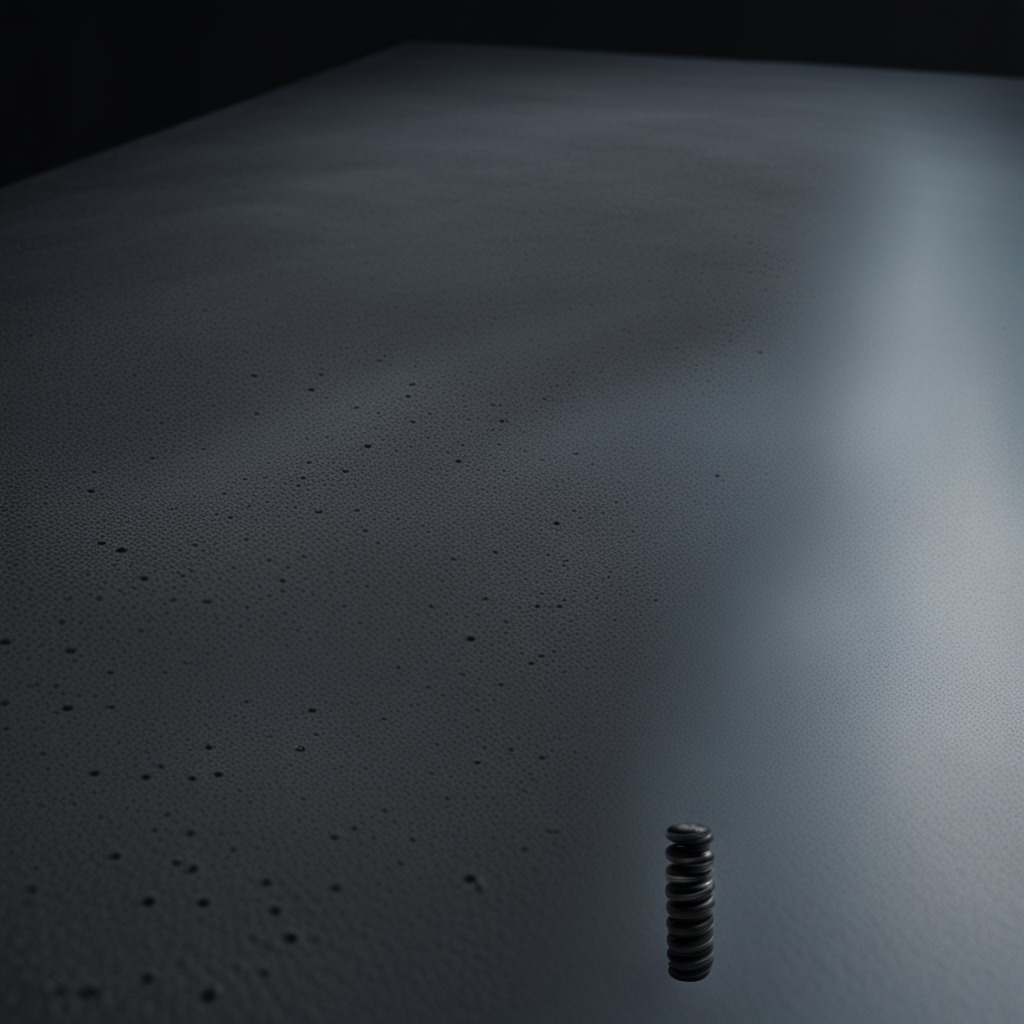
A coiled metal spring is lying on a clean granite table inside a workshop at night.